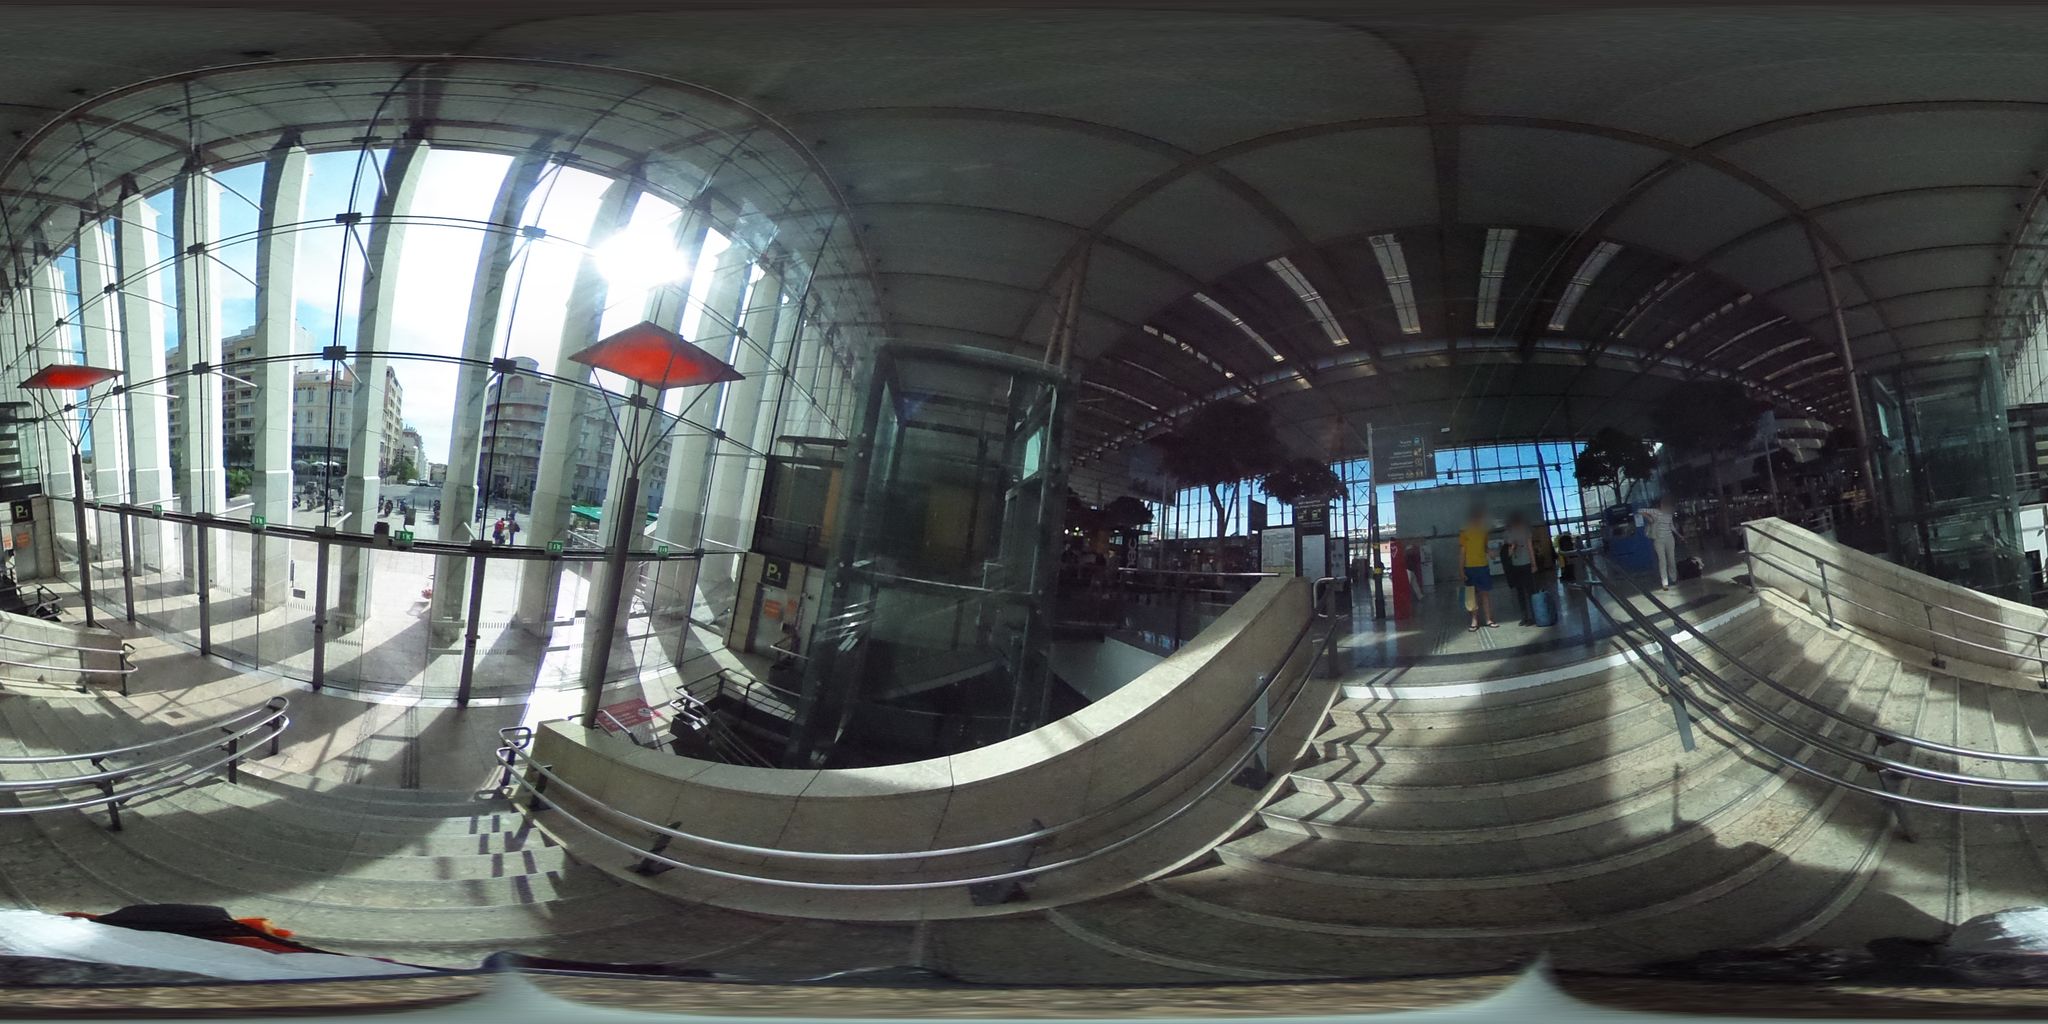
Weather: cloudy
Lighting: day
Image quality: slightly poor
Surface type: cycling surface
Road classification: elevator
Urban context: urban centre
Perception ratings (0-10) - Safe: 1.38, Lively: 0.65, Beautiful: 2.93, Boring: 3.02, Depressing: 4.51, Wealthy: 2.21